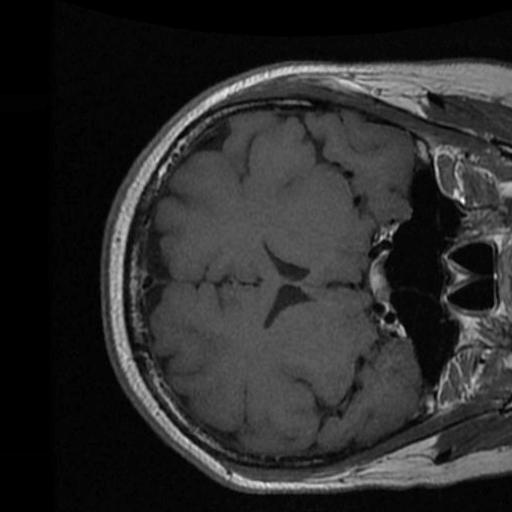
Label: brain_tumor